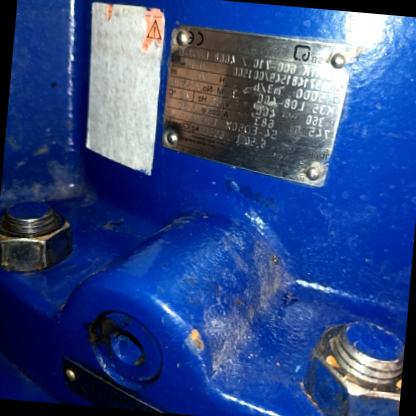
Klasa: tabliczka-znamionowa